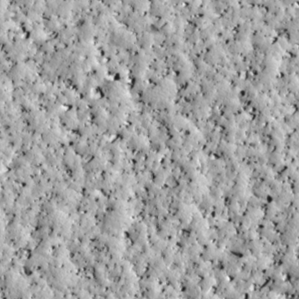
Label: non_frost